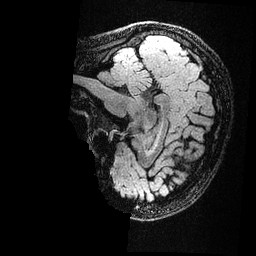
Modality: FLAIR
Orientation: sagittal
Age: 22
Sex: female
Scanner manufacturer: ge
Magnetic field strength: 3 T
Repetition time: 4.802 s
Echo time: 0.1163 s